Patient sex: F
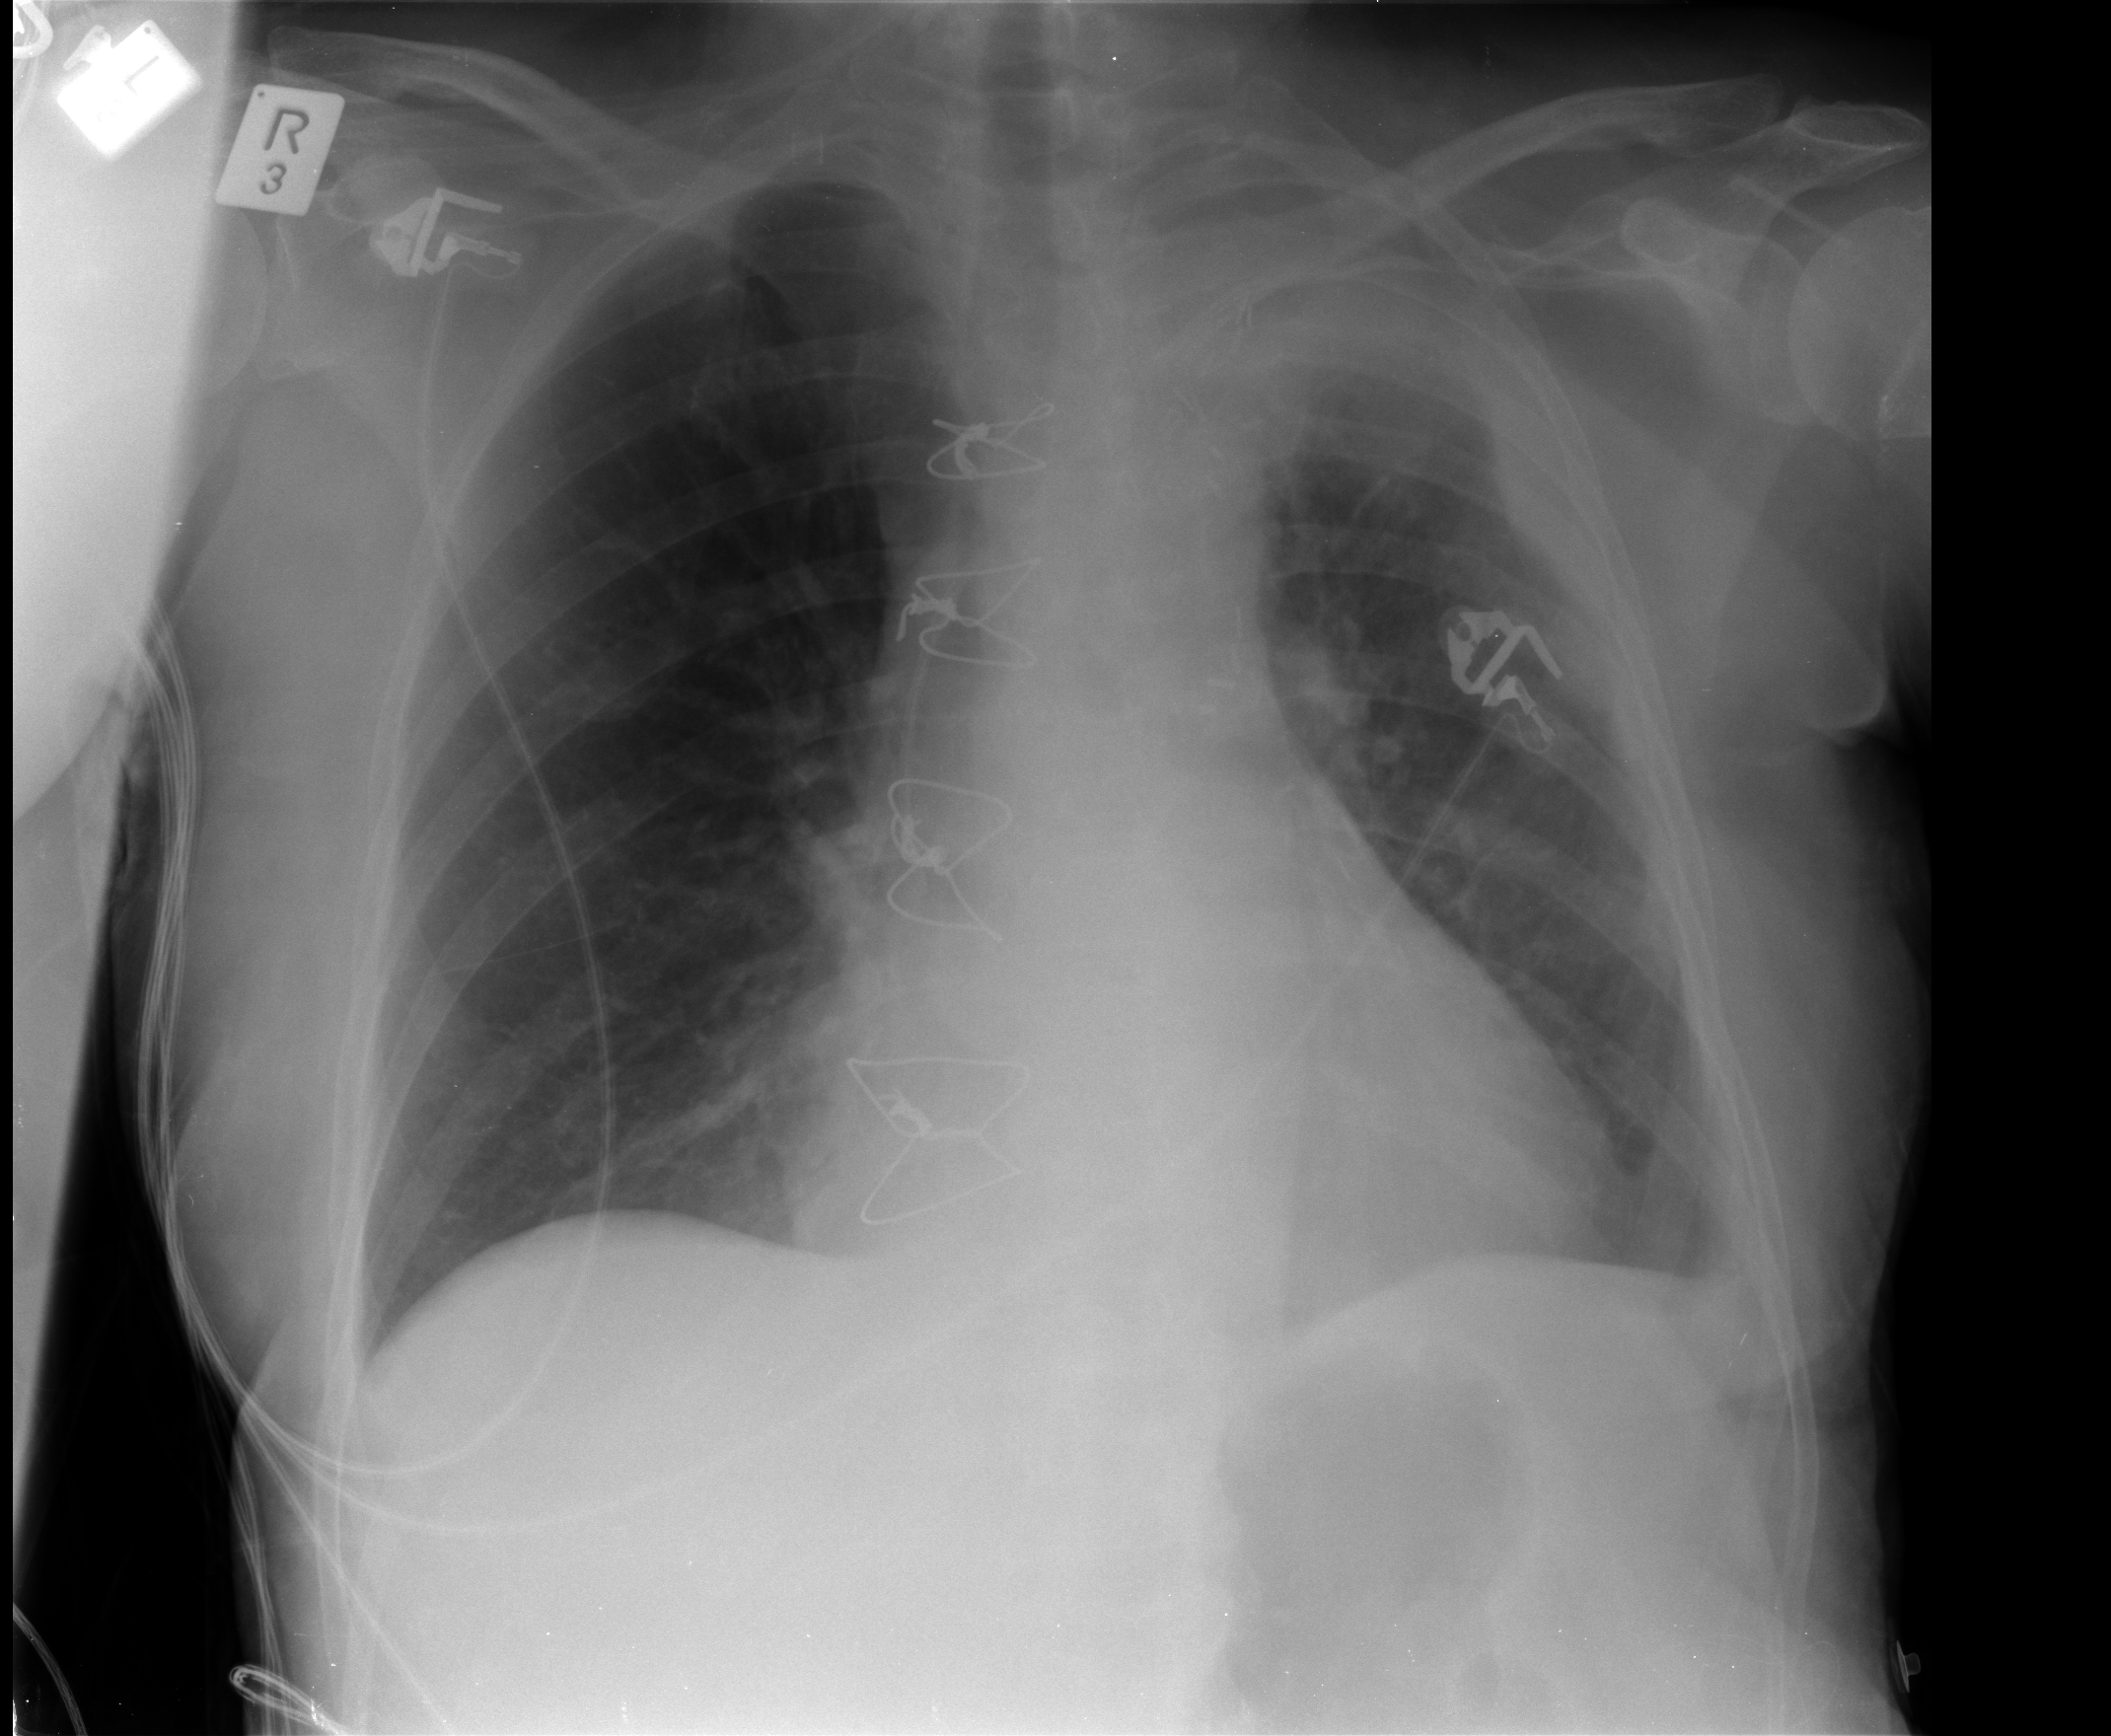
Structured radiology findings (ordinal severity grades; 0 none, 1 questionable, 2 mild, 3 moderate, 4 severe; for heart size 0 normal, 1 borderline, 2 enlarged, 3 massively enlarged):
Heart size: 2
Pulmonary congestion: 1
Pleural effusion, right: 0
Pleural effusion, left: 2
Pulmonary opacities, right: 0
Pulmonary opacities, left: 1
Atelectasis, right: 0
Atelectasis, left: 2